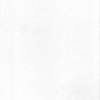
Label: dusty